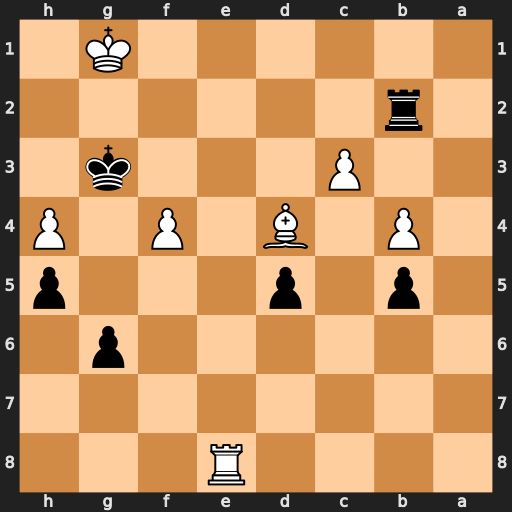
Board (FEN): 4R3/8/6p1/1p1p3p/1P1B1P1P/2P3k1/1r6/6K1
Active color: b
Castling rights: -
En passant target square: -
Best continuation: Rb1+ Re1 Rxe1#